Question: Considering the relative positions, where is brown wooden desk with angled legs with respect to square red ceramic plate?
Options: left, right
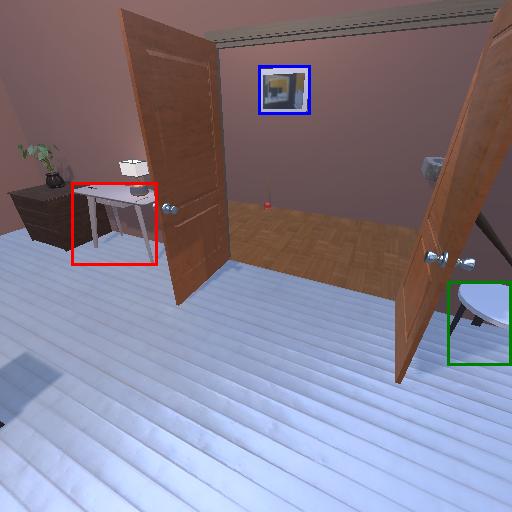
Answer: left